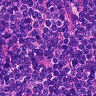
Metastatic tissue present: no